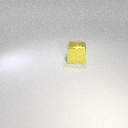
large yellow metal cube